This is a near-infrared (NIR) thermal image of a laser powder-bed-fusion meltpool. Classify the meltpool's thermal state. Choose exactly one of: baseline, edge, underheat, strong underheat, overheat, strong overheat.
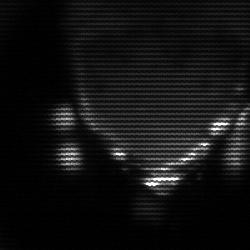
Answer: edge